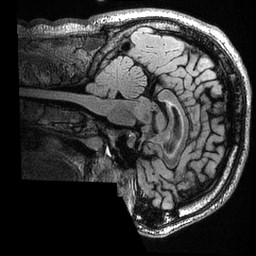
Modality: T2w
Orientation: sagittal
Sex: male
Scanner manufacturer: ge
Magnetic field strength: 3 T
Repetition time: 6 s
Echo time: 0.1299 s